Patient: sex M, age 48
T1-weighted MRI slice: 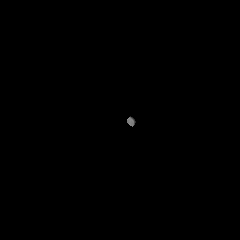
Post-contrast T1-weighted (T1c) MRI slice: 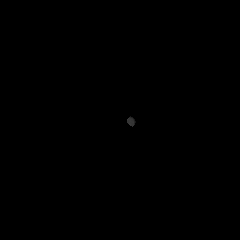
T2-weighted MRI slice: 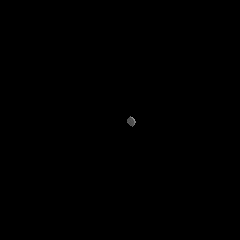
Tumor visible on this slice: no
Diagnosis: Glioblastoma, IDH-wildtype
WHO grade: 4